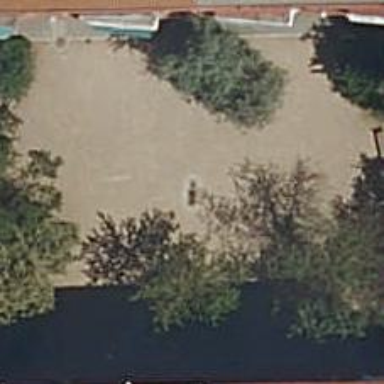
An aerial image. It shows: Picnic table located in leisure land area.